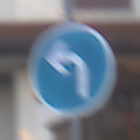
Verkehrszeichen: VorgeschriebeneFahrtrichtungLinks
Umgebung: Outdoor, Urban
Tageszeit: SunriseSunset
Wetter: Clear
Licht: Natural
Jahreszeit: NotSpecified
Kontrast: LowContrast